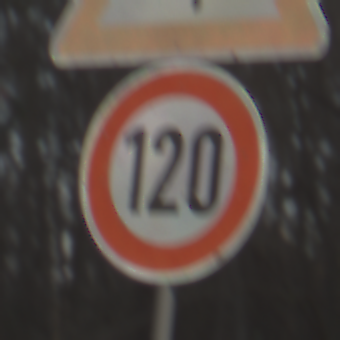
Verkehrszeichen: Geschwindigkeit120
Zusatzzeichen oben: FlugbetriebLinks
Umgebung: Outdoor, Nature
Tageszeit: SunriseSunset
Wetter: Clear
Licht: Natural
Jahreszeit: Winter
Kontrast: LowContrast